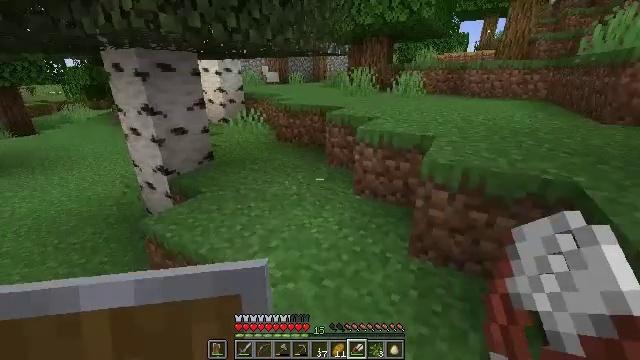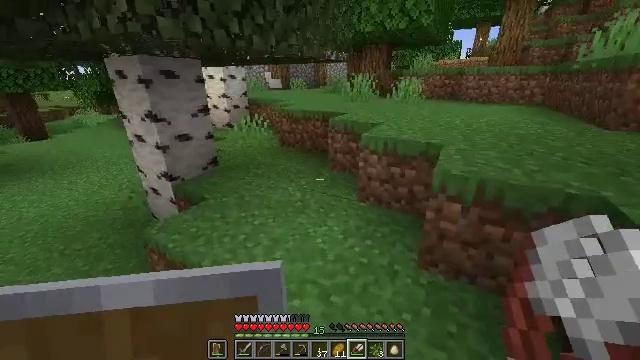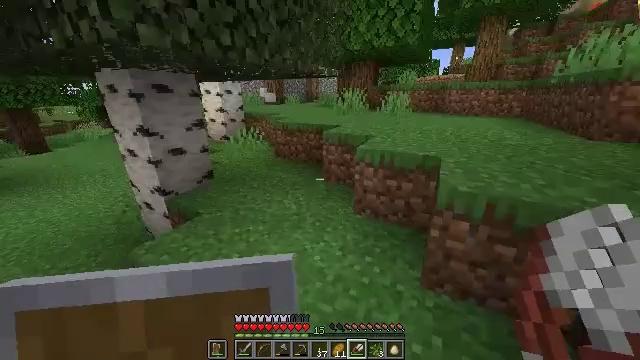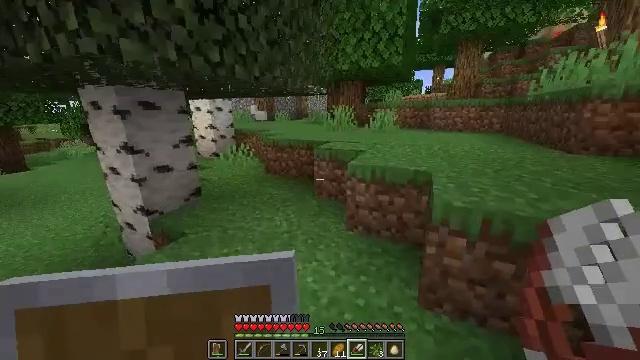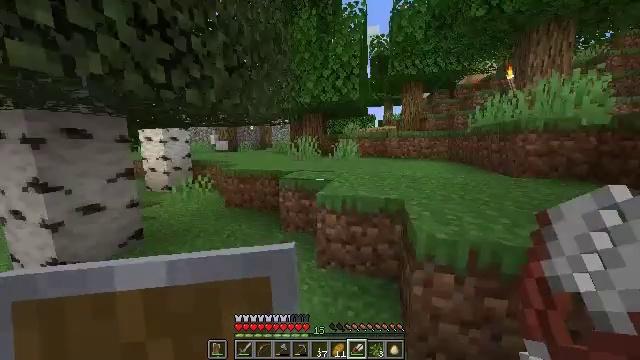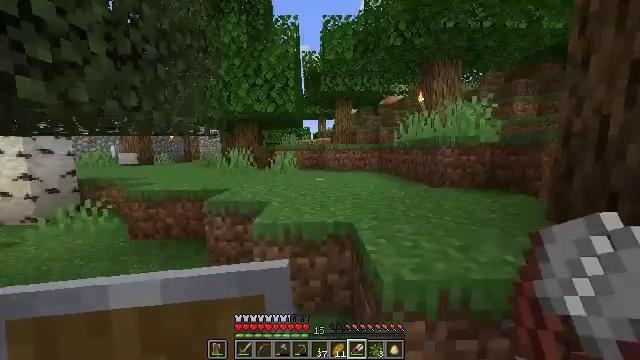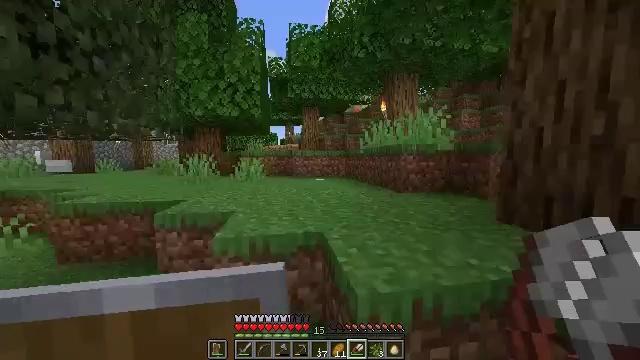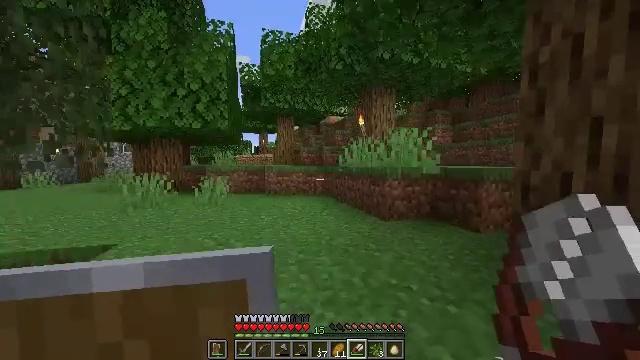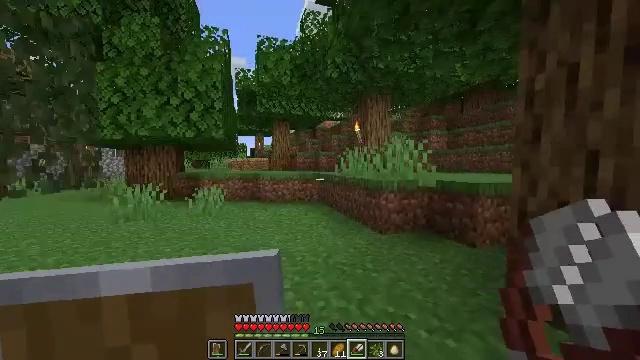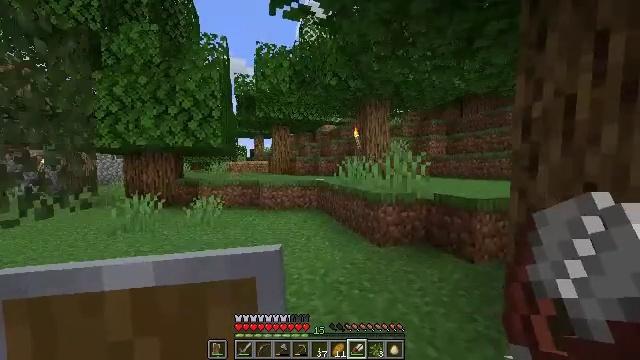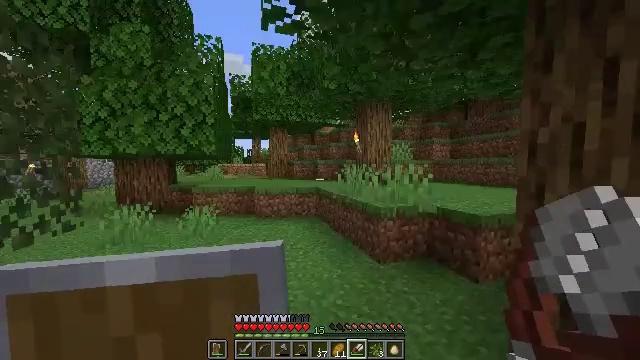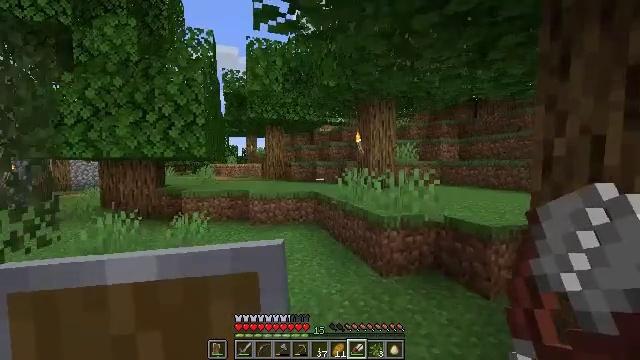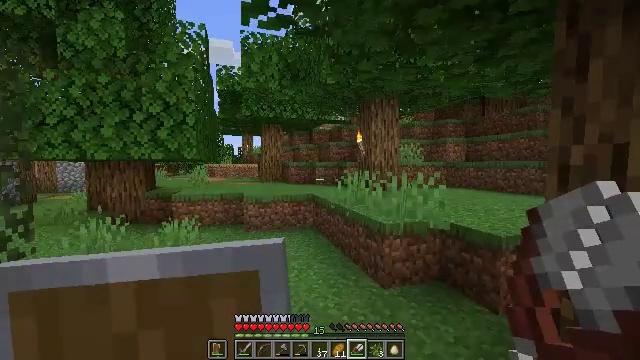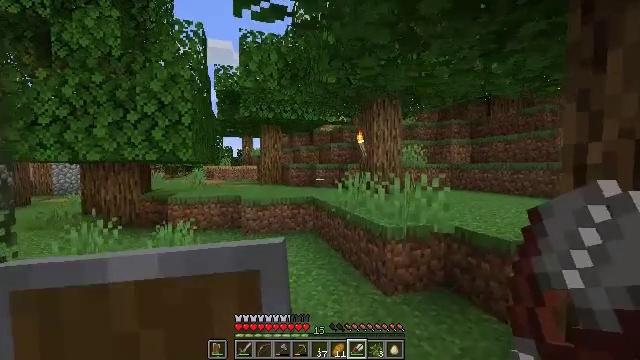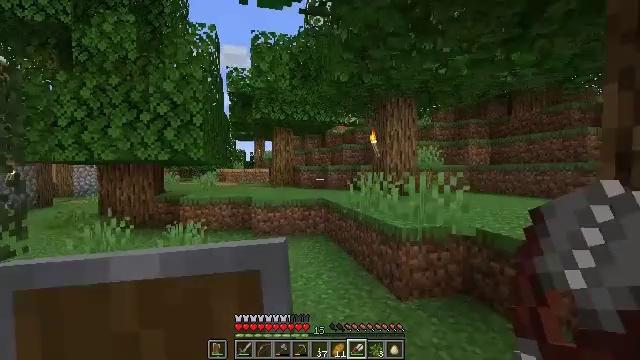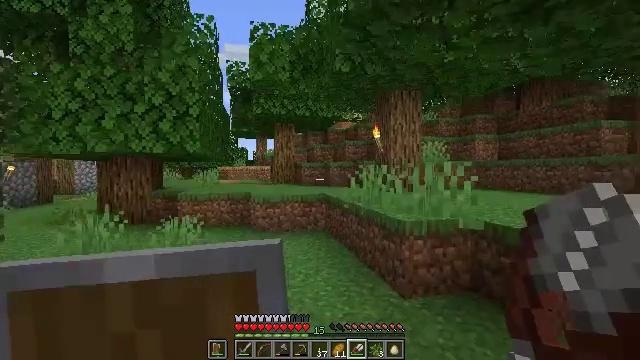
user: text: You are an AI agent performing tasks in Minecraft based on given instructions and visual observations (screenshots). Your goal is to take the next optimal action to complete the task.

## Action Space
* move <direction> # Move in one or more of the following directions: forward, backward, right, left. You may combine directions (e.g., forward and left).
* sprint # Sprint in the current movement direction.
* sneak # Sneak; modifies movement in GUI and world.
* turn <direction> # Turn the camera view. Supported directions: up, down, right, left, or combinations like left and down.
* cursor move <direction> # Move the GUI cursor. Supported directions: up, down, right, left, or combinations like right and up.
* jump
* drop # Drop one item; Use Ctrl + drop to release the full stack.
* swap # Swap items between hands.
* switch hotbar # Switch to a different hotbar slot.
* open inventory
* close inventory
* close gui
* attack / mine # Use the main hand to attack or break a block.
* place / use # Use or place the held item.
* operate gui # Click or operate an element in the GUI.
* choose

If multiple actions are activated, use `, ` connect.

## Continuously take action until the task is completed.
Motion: motion action
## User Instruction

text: Put yellow wool and planks in the crafting table to make a yellow bed.
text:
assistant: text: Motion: move forward, sprint
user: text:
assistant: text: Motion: move forward, sprint, turn right and up
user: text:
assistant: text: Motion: move forward, turn right and up
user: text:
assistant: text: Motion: move forward, turn right and up
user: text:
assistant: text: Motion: move forward, turn right and up
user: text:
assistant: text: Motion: move forward, turn right and up
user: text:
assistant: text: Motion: move forward, turn right and up, jump
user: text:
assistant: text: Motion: move forward, turn right, jump
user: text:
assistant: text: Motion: move forward, jump
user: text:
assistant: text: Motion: move forward
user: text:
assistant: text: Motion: move forward
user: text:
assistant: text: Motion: move forward
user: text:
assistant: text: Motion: move forward
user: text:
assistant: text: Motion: move forward, sprint, turn left
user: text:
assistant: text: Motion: move forward, sprint
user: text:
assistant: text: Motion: move forward, sprint, turn left
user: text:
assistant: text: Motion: move forward, turn left
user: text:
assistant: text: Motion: move forward, turn left
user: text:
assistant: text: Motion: move forward, turn left
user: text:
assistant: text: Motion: move forward
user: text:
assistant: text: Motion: move forward
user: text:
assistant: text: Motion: move forward
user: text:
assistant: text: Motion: move forward
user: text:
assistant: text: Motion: move forward, turn left
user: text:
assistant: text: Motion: move forward, turn left and down
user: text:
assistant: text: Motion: move forward, turn left
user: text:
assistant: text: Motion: move forward, turn left and up
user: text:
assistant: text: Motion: move forward, turn left and up
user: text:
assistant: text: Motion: move forward, turn left
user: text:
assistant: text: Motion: move forward, turn left